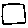
Label: square